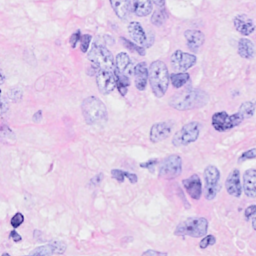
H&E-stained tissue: Breast